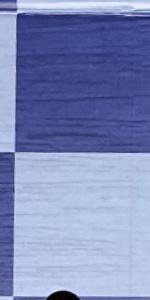
Label: Empty